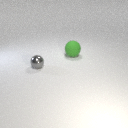
large green rubber sphere behind small gray metal sphere